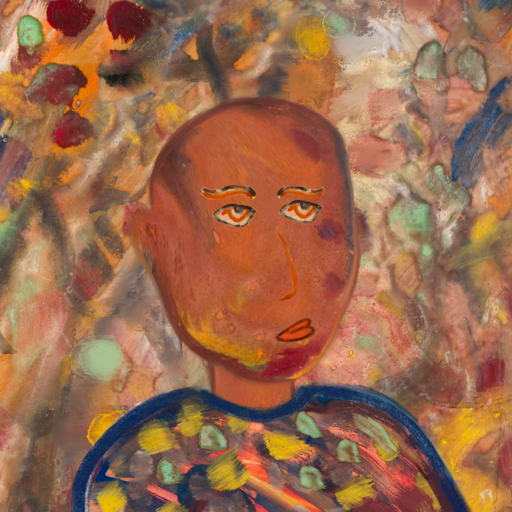
Background: Mother_And_Son_Mother, Head And Neck Side: Mother_And_Son_Son, Face Side: Experience, Bust: Mother_And_Son_Mother, Hair Side: Blank, Head Accessory: Blank, Second Necklace: Blank, Necklace: Blank, Baby: Blank